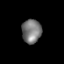
Tissue: prostate
Cell type: T cells
Senescence score: 0.2349
Nuclear area (px): 454
Mean DAPI intensity: 121.075